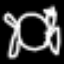
Label: frog